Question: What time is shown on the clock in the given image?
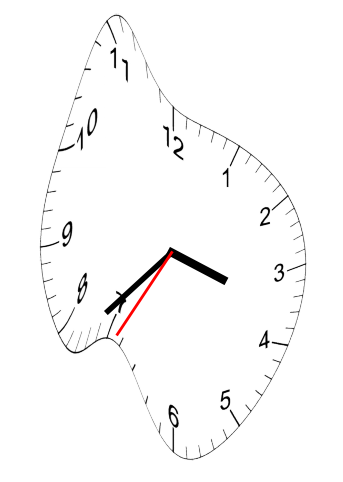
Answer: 03:37:35